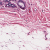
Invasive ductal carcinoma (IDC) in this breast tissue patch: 0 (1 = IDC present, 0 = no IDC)